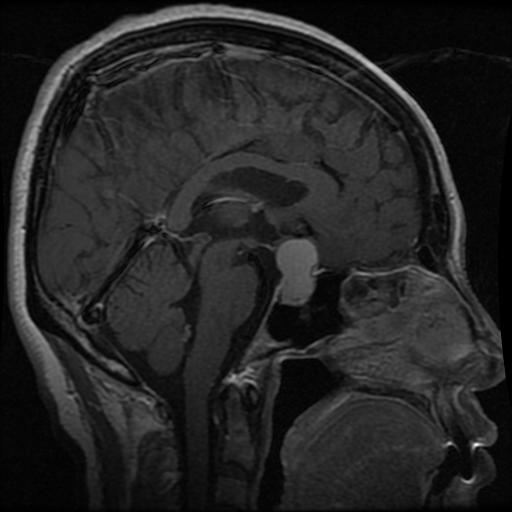
Label: pituitary